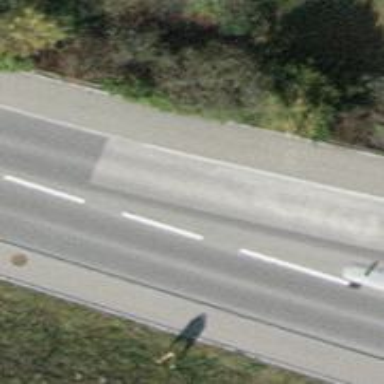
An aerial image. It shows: Bus stop with stop position for public transport.